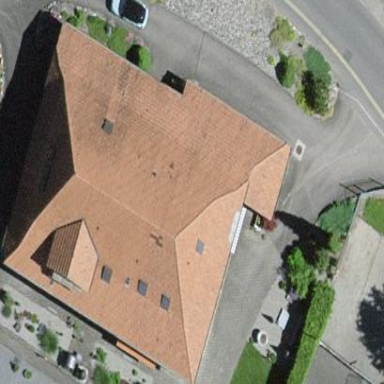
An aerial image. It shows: Residential building.